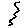
Label: zigzag